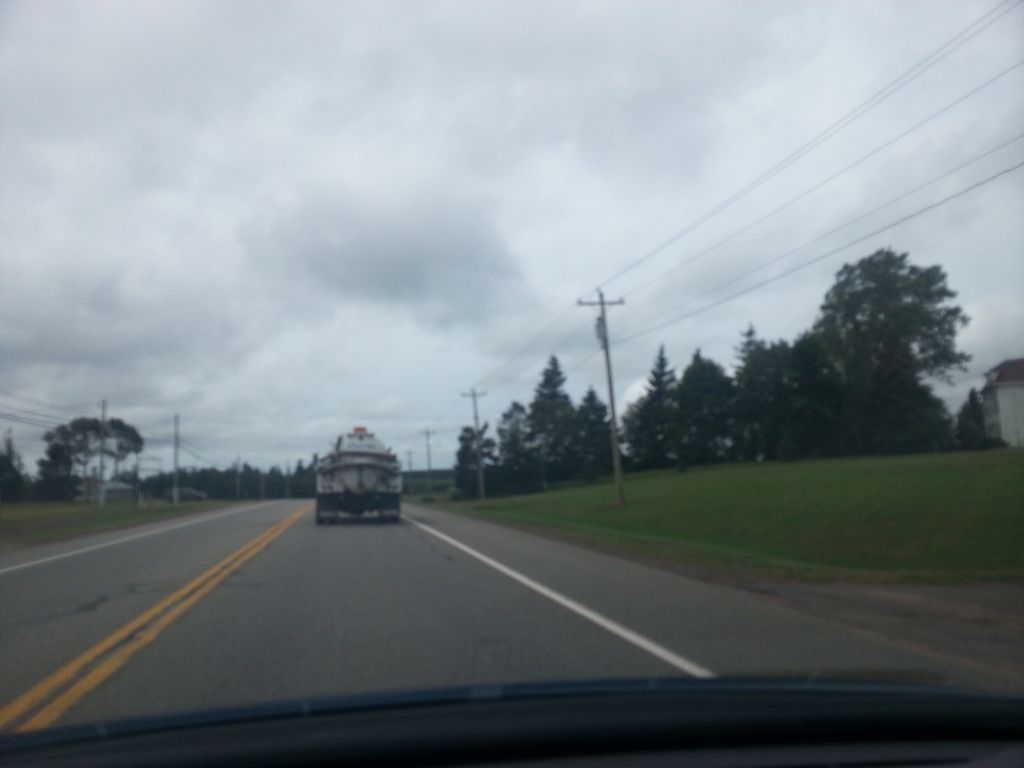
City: charlottetown